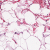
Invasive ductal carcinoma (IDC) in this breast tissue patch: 0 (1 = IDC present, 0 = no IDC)